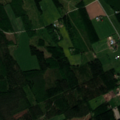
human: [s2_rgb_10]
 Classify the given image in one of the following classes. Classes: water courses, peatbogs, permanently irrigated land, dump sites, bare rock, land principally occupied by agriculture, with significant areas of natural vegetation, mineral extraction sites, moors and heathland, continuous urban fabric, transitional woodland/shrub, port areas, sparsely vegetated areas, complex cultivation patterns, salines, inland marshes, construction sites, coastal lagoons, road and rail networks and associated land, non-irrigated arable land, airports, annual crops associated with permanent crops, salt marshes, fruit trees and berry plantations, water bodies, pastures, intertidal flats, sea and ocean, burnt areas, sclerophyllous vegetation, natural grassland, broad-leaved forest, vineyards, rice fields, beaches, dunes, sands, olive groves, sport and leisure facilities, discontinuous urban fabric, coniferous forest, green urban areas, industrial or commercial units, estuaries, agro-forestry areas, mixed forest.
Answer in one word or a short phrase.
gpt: non-irrigated arable land, coniferous forest, mixed forest, transitional woodland/shrub